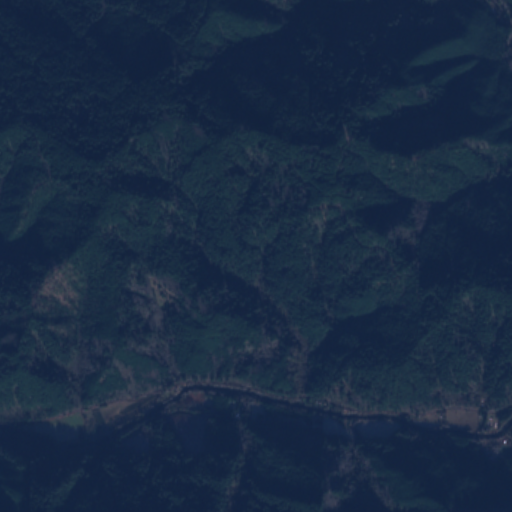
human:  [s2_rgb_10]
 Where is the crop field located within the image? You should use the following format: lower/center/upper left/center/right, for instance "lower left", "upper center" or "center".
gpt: The crop field is located in the lower right of the image.
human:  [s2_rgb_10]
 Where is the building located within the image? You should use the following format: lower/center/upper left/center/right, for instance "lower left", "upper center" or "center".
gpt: The building is located in the lower right of the image.
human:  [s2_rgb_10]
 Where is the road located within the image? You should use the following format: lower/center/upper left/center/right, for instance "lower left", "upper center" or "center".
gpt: There is no road in the image.